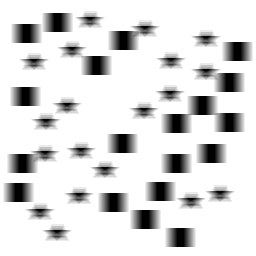
Squares: 19
Triangles: 0
Stars: 19
Total shapes: 38